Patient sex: M
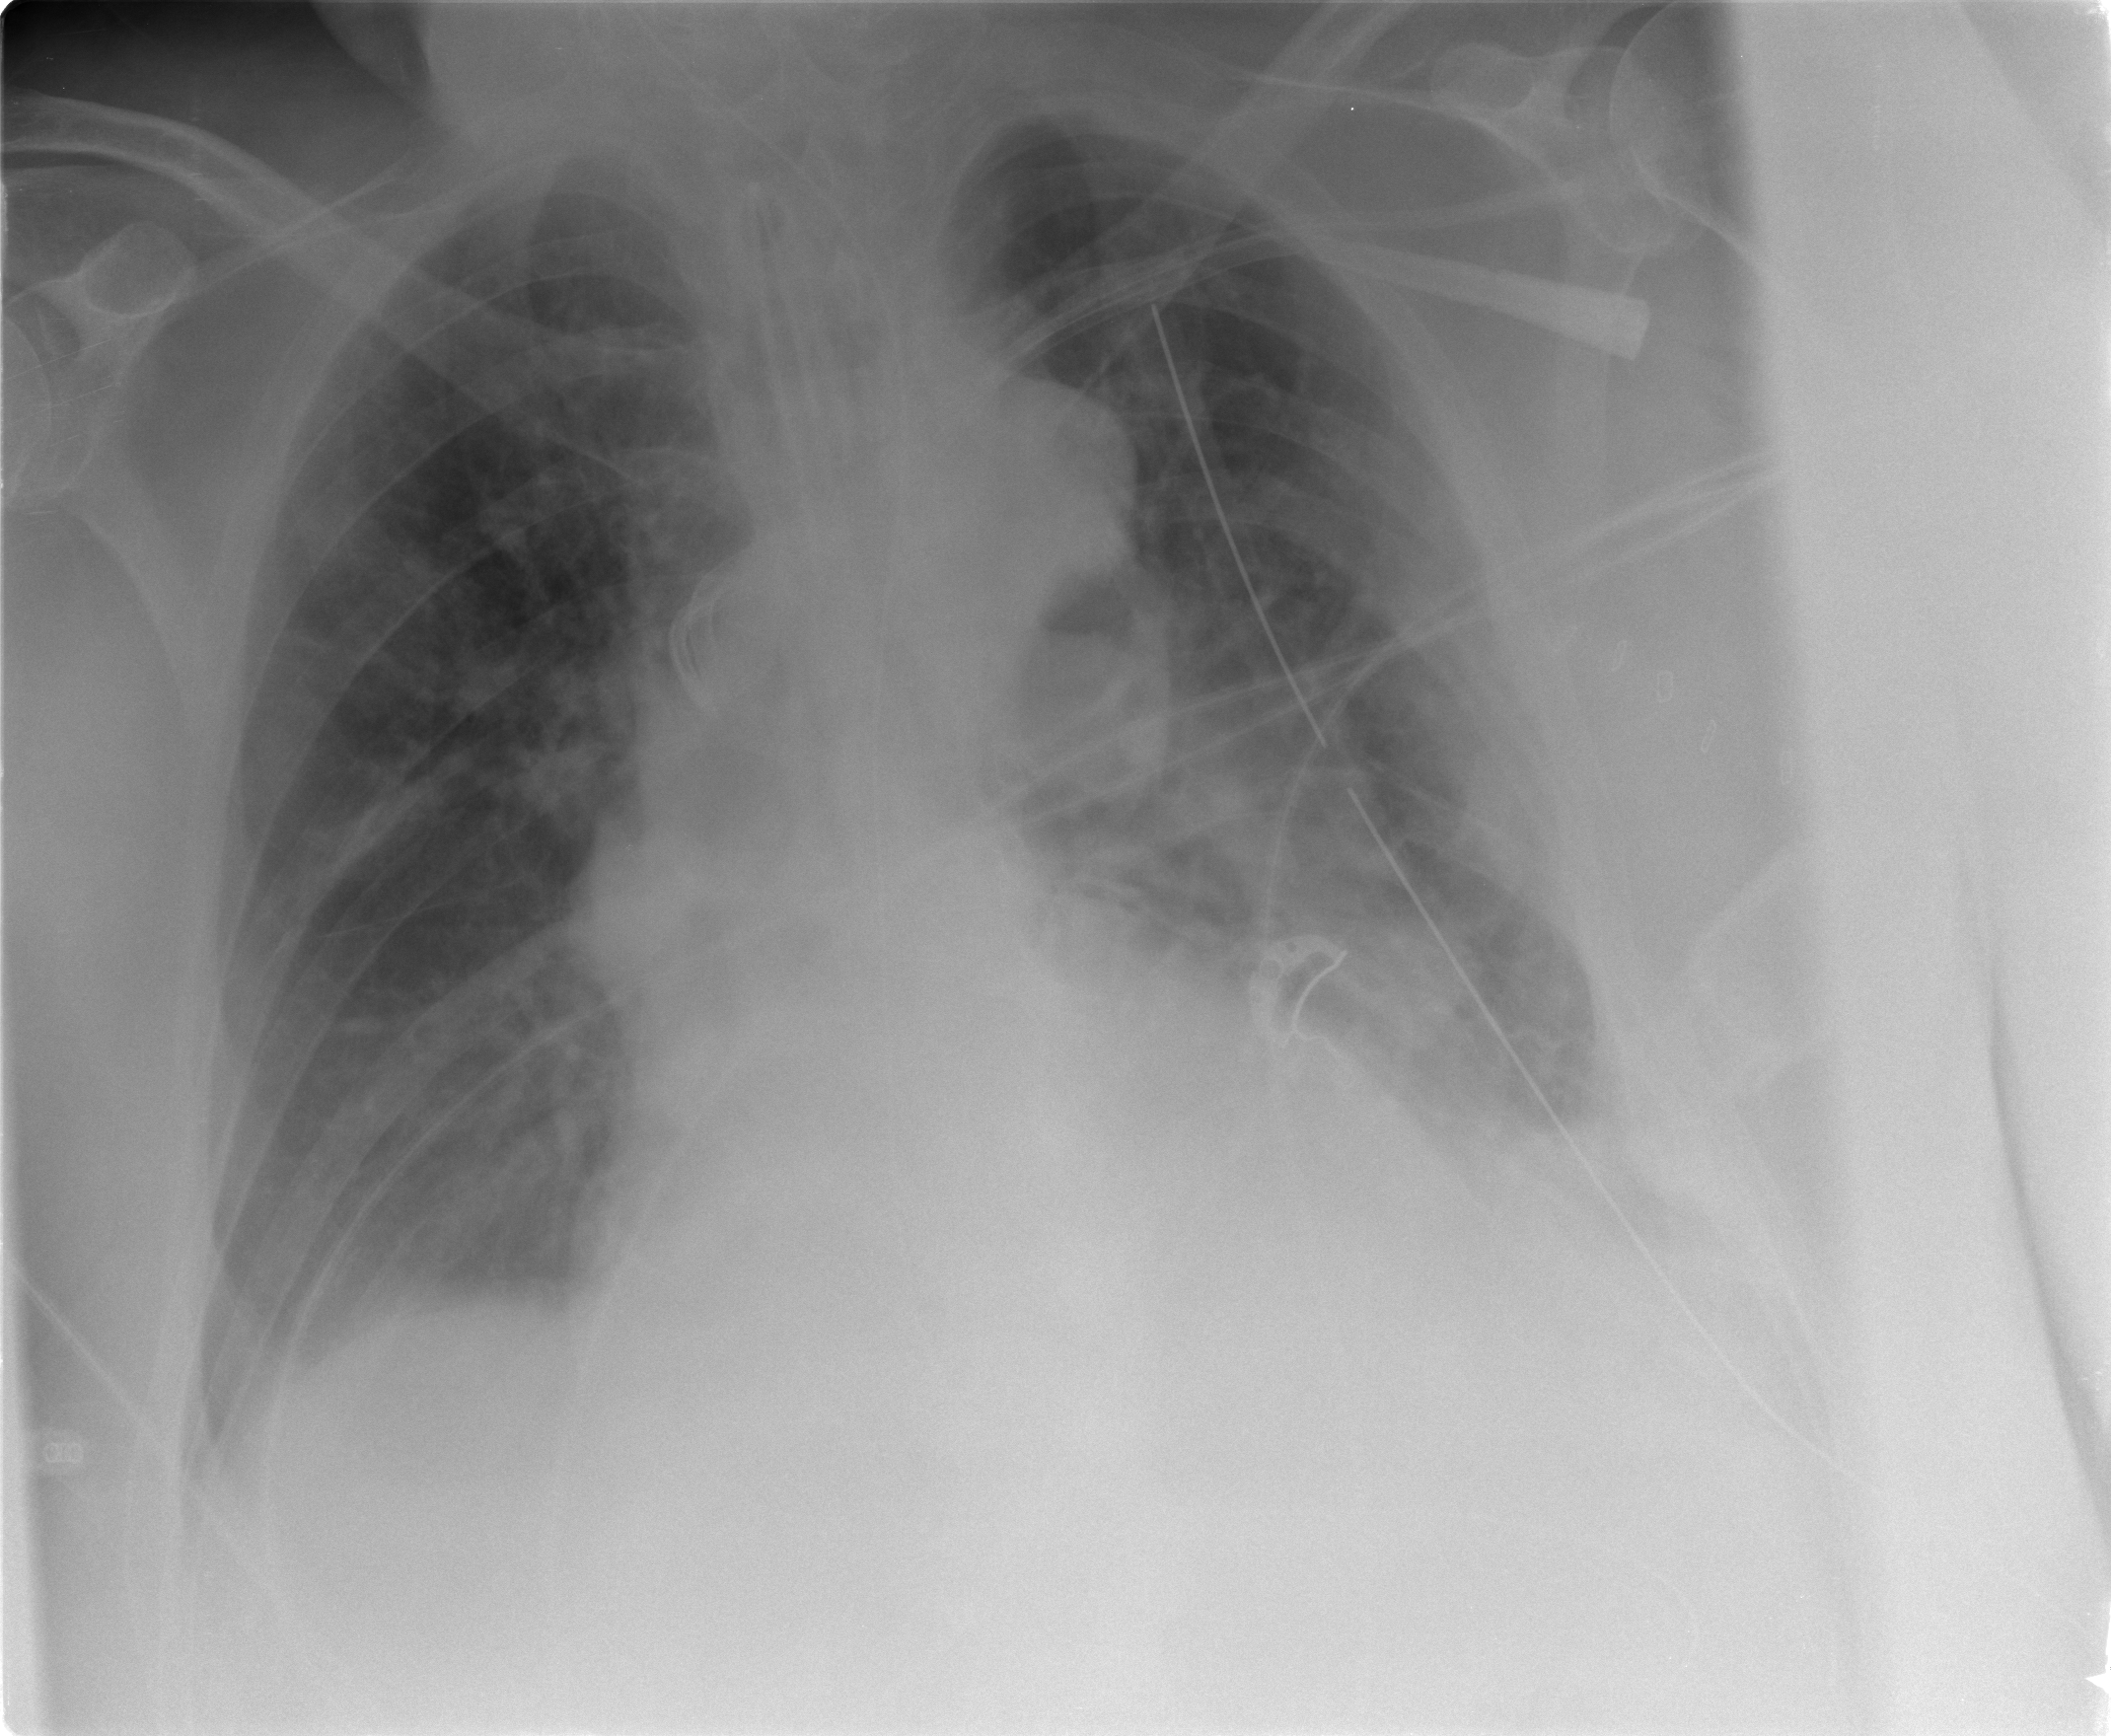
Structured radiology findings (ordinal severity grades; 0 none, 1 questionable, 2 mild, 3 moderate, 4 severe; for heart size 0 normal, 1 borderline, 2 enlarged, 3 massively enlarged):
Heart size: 2
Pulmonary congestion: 2
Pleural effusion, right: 2
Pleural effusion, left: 2
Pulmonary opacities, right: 0
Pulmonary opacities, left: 2
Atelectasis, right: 2
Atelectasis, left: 2